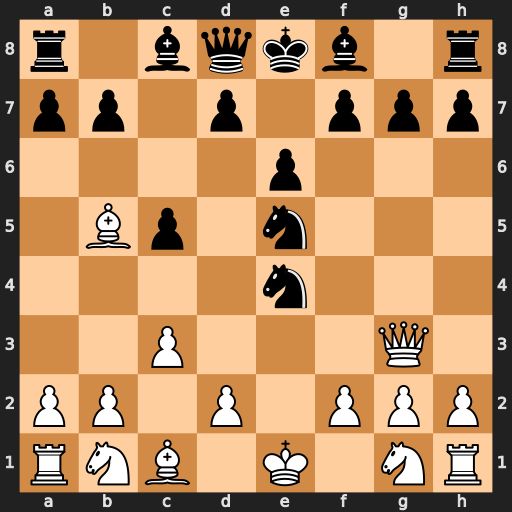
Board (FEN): r1bqkb1r/pp1p1ppp/4p3/1Bp1n3/4n3/2P3Q1/PP1P1PPP/RNB1K1NR
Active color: w
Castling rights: KQkq
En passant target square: -
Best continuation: Qxe5